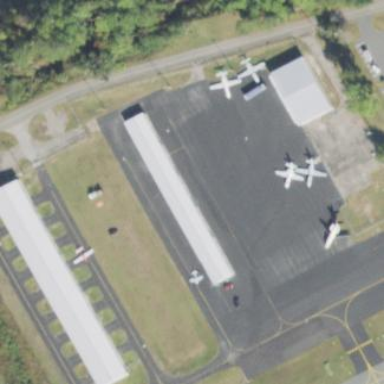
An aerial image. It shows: Hangar at the airport.